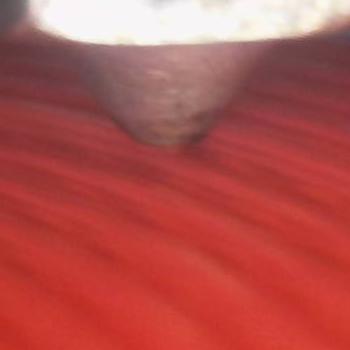
Flow rate: 118%